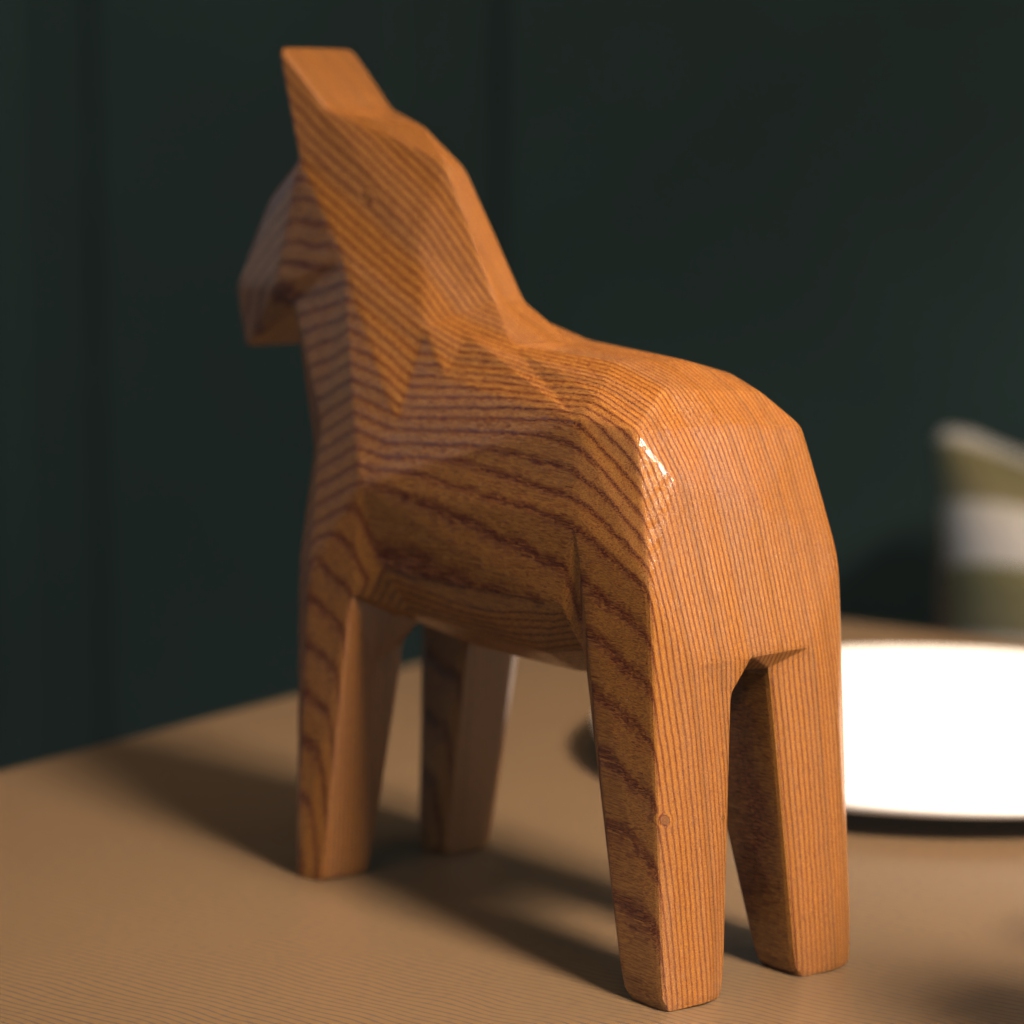
A high quality rendering of a dalahest_oak dalecarlian horse figurine made of varnished dark oak standing on a wooden table in an a sports hall with natural soft daylight from windows,long-shot from the rear left side , 100 mm, f 8, bokeh